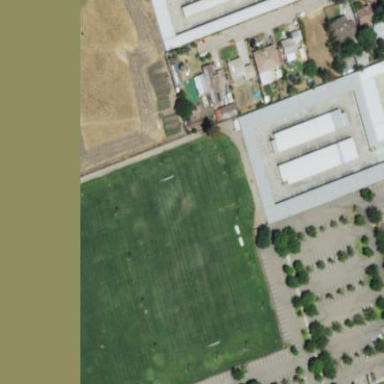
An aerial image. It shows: Soccer pitch designated for leisure and sports activities.